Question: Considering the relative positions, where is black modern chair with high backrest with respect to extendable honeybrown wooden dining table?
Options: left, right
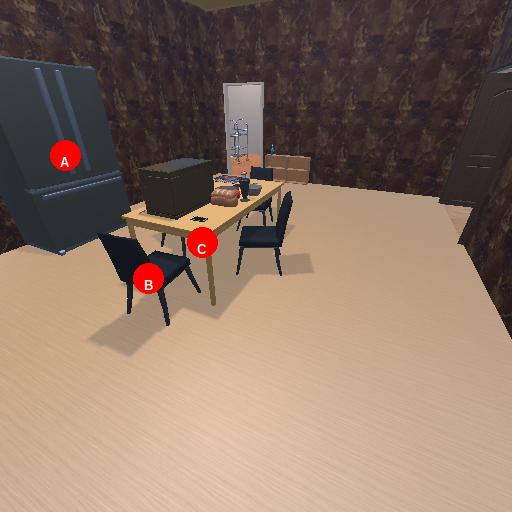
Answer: left